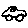
Label: car